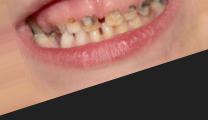
Condition: Caries